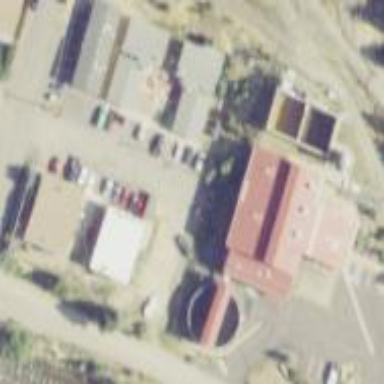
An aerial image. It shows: Commercial building.